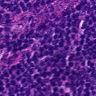
Metastatic tissue present: no